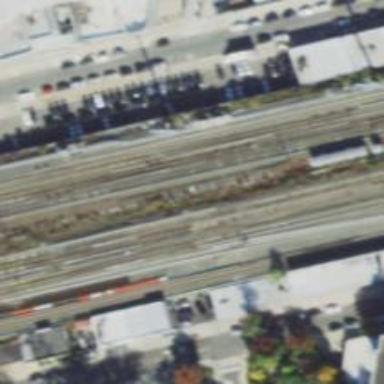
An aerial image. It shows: Electrified rail for trains.